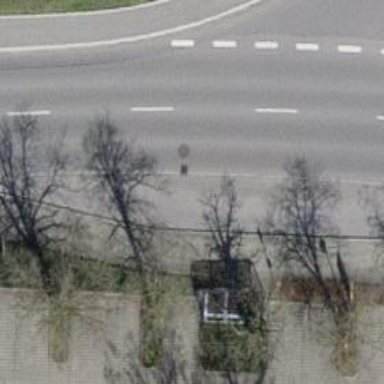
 serving as platform for public transportation."